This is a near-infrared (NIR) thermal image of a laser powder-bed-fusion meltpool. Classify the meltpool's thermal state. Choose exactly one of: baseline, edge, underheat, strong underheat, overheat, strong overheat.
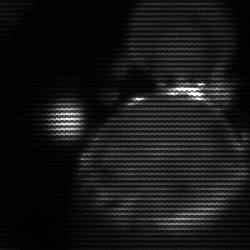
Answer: edge